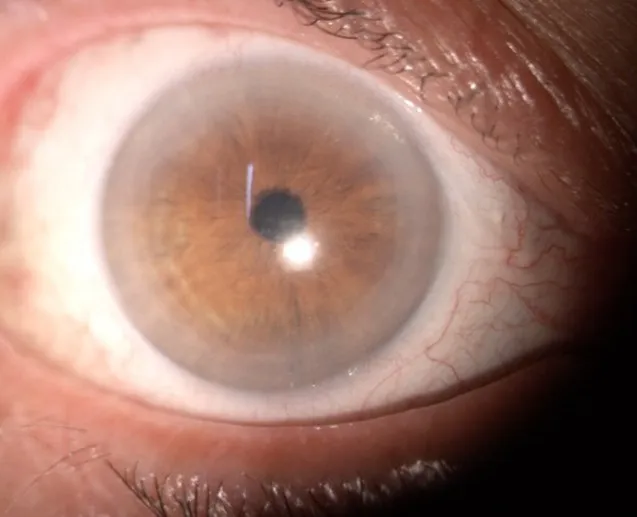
Right eye: 8th day of examination.
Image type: ophthalmic_imaging (slit_lamp_photograph)